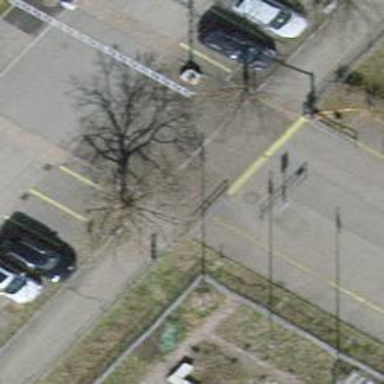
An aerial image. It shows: Parking aisle with paving stones.